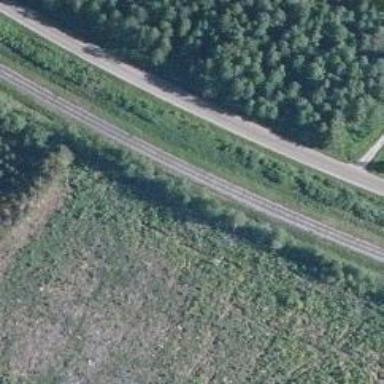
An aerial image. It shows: Railway track.